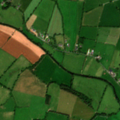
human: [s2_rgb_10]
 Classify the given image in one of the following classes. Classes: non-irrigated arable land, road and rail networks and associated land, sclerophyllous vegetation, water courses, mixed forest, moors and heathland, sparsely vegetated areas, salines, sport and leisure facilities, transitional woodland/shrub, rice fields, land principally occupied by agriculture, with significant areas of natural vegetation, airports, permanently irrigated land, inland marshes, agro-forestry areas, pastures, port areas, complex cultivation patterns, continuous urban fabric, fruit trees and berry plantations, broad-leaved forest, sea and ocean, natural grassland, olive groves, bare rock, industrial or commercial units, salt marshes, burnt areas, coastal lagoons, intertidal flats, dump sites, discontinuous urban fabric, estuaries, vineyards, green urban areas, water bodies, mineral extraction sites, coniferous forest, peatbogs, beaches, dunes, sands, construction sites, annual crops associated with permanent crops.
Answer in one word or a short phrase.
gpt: pastures